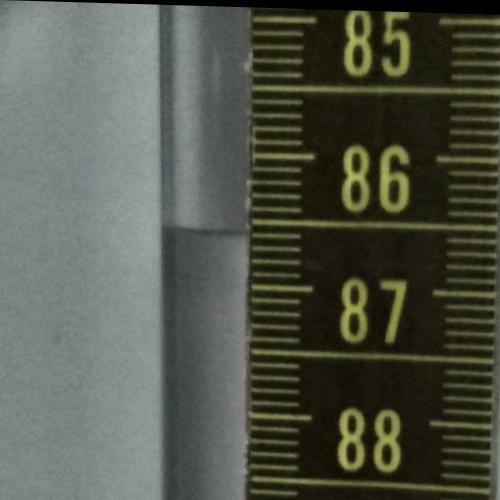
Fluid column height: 86.6 cm